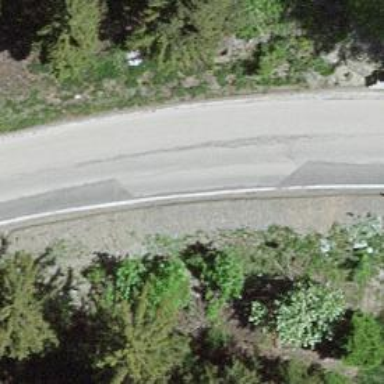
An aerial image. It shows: Unclassified road with asphalt surface.